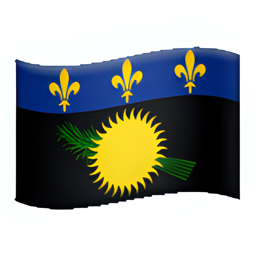
Name: flag for guadeloupe
Emoji: 🇬🇵
Group: Flags
Sub-group: country-flag